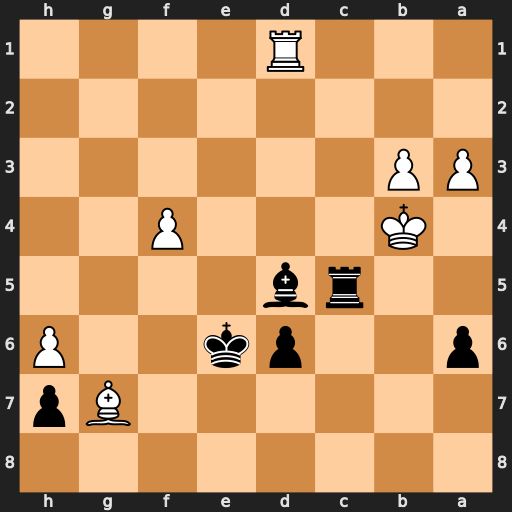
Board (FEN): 8/6Bp/p2pk2P/2rb4/1K3P2/PP6/8/3R4
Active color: b
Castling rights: -
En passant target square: -
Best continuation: a5+ Ka4 Bc6#